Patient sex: M
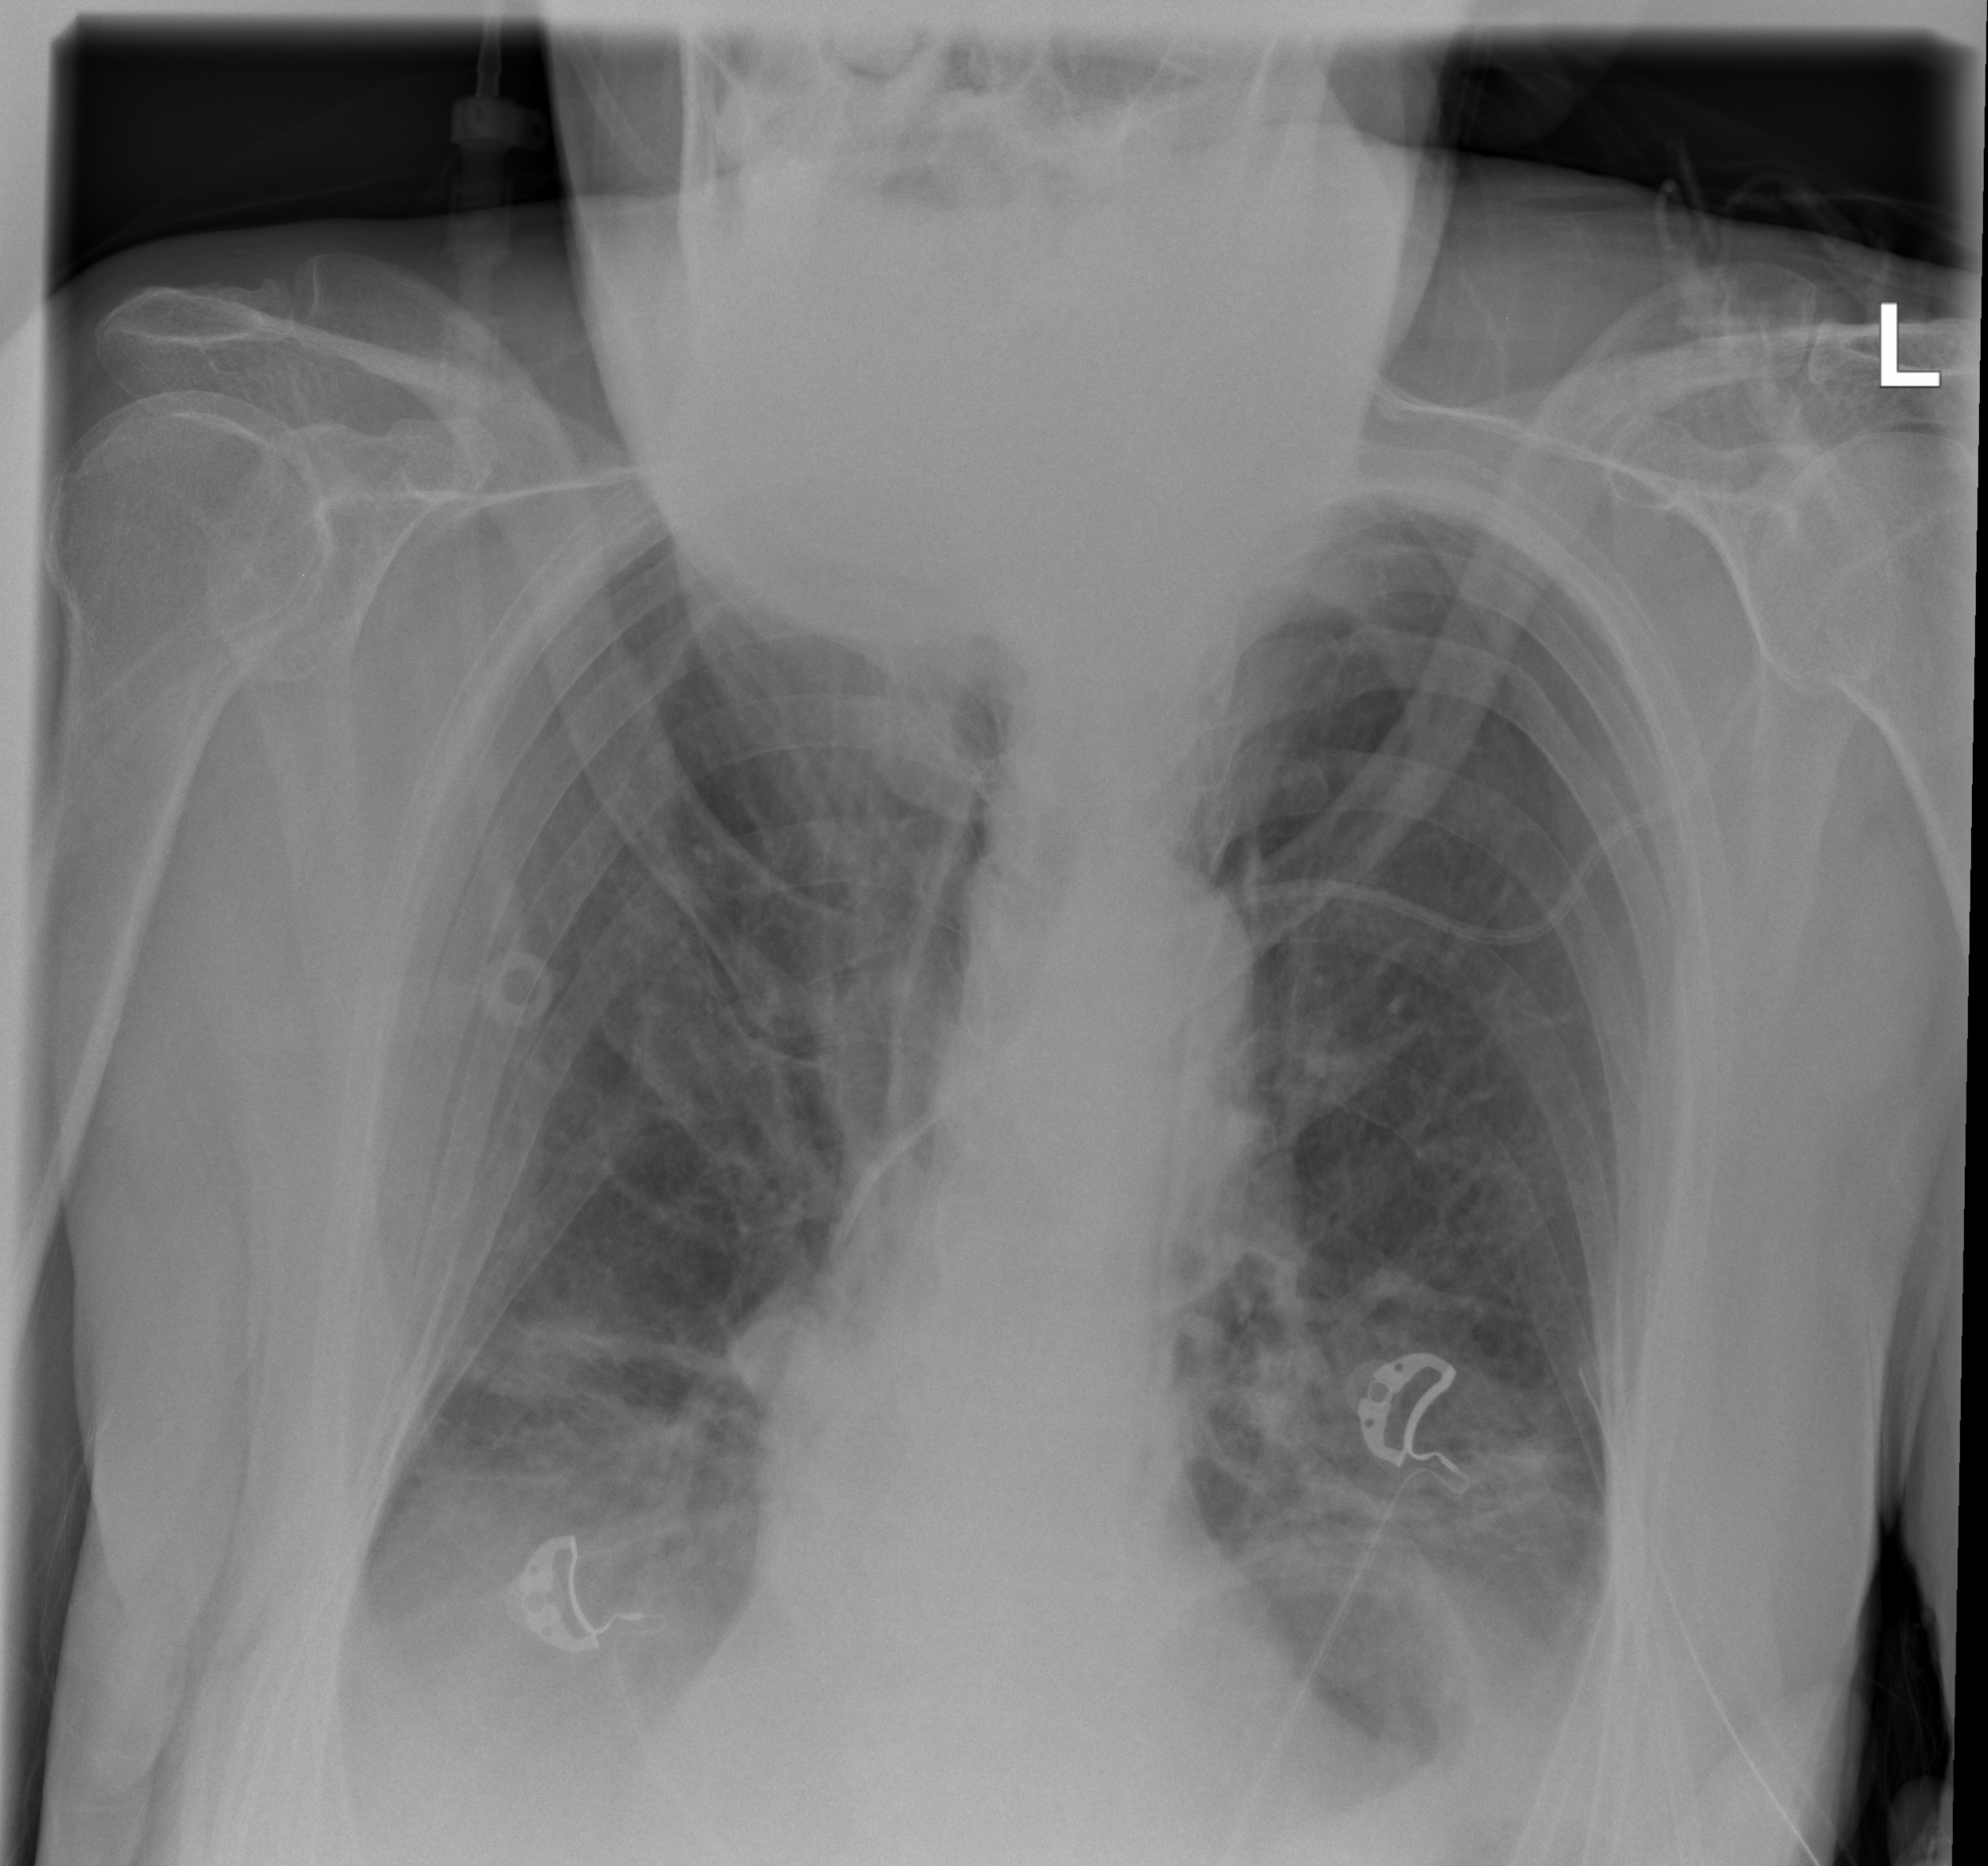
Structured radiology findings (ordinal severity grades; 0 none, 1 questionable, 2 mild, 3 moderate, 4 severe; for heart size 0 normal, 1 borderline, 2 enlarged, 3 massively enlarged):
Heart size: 0
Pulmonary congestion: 0
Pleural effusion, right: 0
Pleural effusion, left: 0
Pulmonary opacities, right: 2
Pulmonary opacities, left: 2
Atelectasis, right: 2
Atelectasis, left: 2